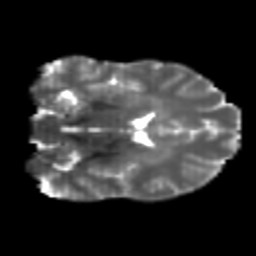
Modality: T2w
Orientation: coronal
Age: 23
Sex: male
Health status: healthy
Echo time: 0.074 s